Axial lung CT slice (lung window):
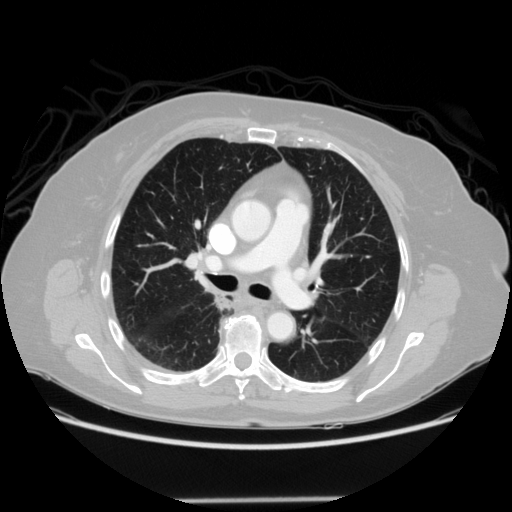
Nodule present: no